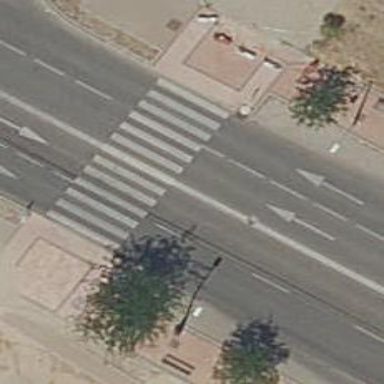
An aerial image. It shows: Marked road crossing with visible markings.